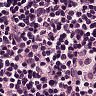
Metastatic tissue present: no